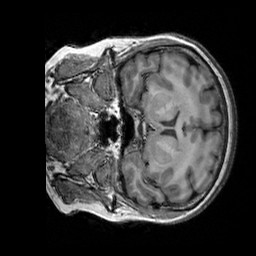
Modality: T1w
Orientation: coronal
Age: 63
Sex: female
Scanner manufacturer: siemens
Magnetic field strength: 3 T
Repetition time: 2.3 s
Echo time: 0.00303 s